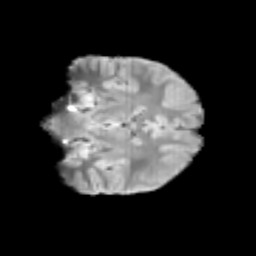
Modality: T2w
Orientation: coronal
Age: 11
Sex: female
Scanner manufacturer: siemens
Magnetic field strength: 3 T
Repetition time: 3.8 s
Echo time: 0.07 s